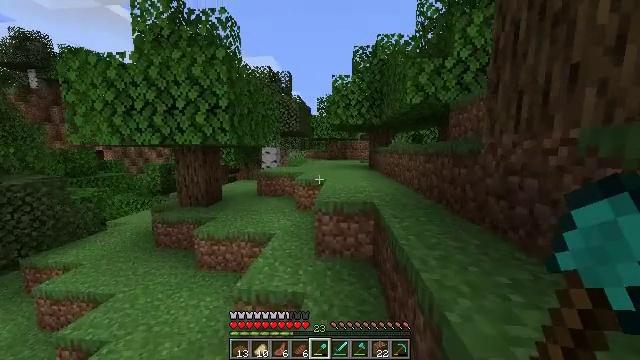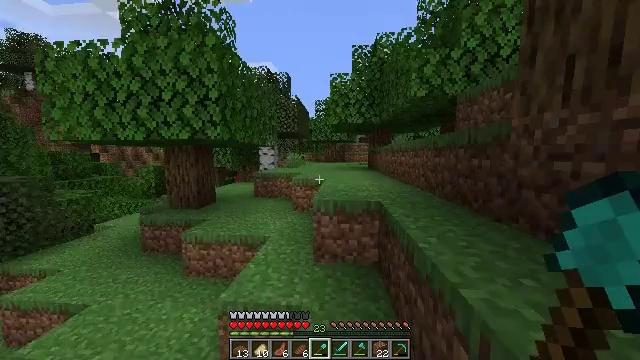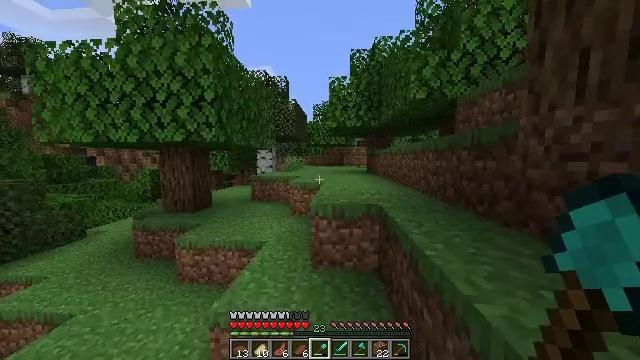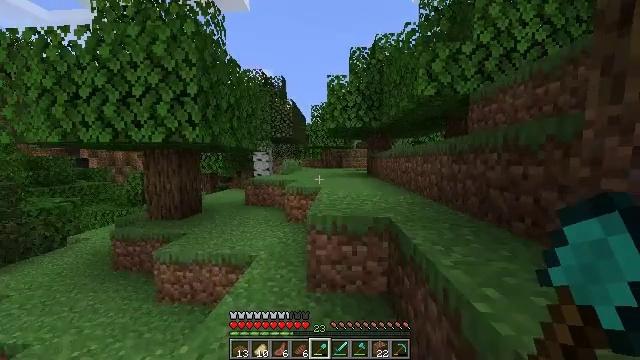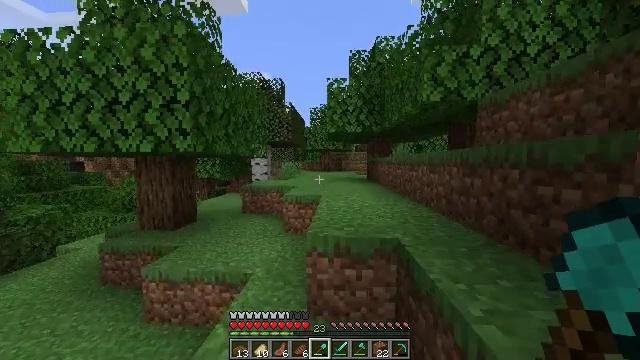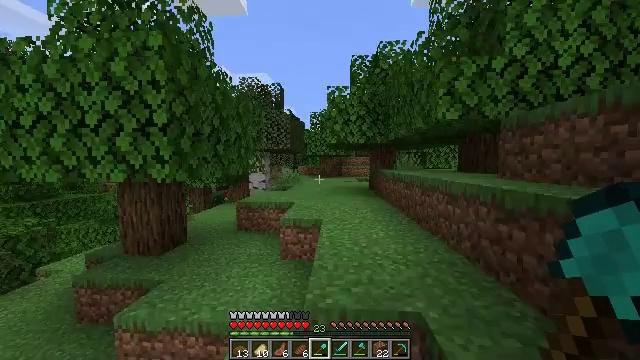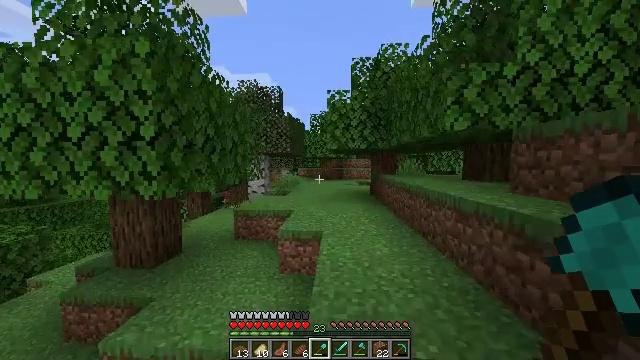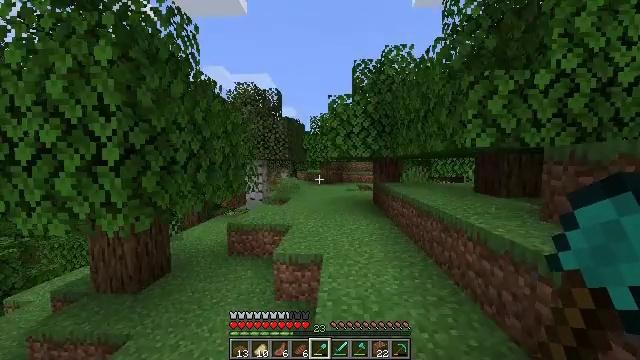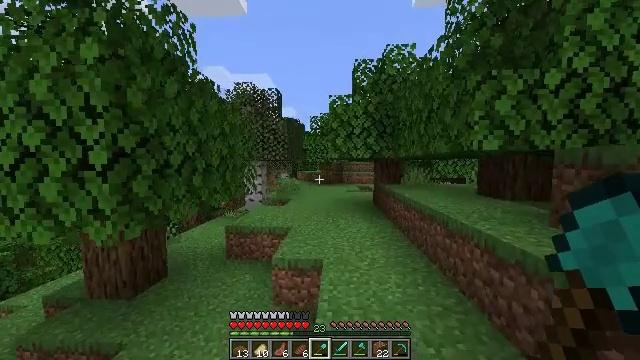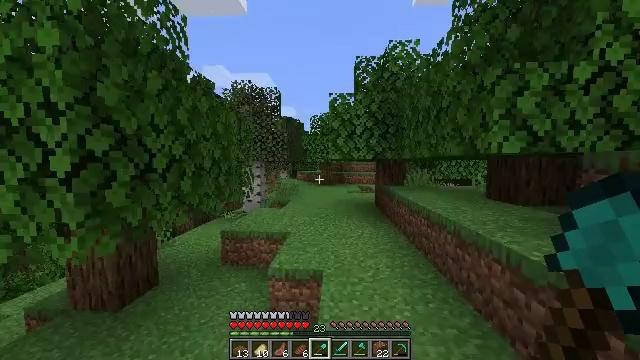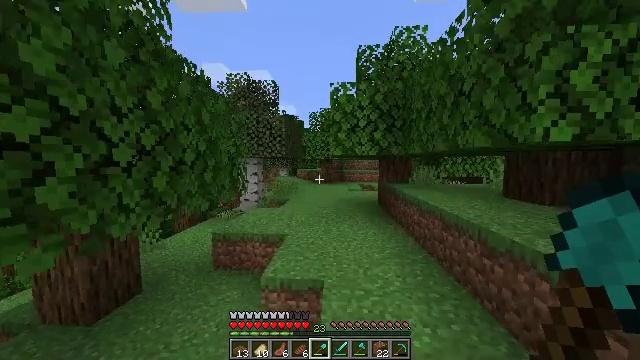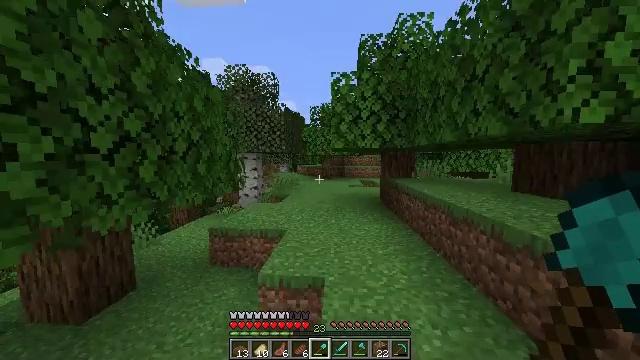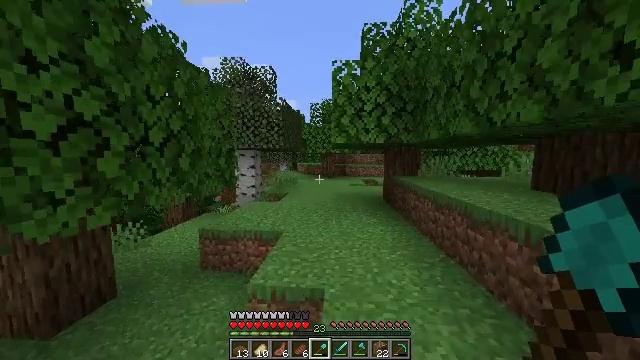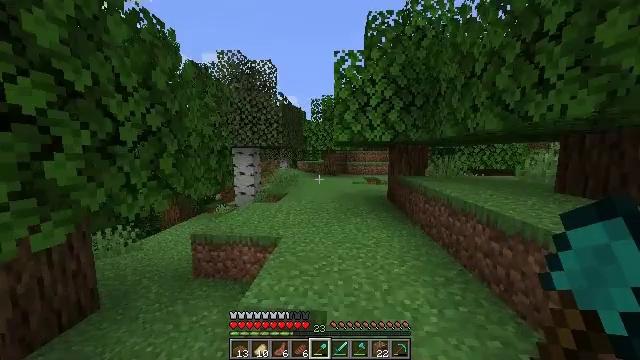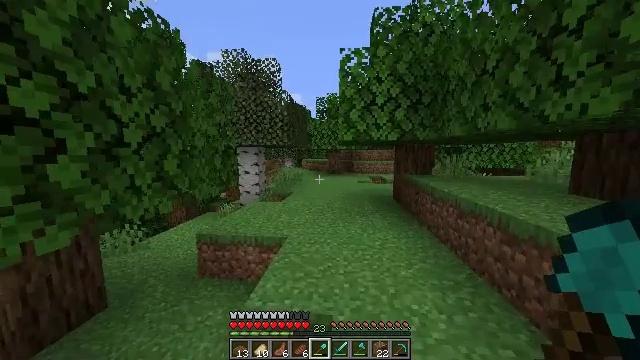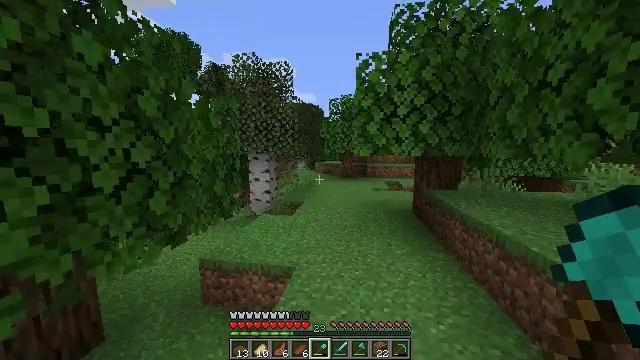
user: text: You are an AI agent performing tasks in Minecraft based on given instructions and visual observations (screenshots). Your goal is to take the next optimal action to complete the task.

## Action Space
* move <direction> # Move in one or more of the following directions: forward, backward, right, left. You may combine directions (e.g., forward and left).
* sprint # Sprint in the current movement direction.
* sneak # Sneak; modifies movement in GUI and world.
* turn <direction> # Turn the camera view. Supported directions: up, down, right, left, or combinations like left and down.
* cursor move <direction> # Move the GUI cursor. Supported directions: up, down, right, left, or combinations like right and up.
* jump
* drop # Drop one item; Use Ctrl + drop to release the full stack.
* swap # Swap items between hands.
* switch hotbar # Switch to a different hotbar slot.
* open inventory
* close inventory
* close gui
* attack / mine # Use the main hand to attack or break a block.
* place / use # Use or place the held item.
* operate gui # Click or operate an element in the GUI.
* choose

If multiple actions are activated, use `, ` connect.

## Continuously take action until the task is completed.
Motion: motion action
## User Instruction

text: Hunt animals.
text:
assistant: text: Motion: move forward, turn up, jump
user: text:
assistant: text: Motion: move forward, turn up, jump
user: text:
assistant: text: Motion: move forward, jump
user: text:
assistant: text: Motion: move forward, jump
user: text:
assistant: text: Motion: move forward, sprint, jump
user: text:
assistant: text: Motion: move forward, sprint, jump
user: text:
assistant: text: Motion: move forward, sprint, jump
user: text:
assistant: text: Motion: move forward, sprint, jump
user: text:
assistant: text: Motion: move forward, jump
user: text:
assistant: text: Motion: move forward, jump
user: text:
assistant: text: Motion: move forward, jump
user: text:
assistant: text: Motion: move forward, jump
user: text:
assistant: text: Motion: move forward, jump
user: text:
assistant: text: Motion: move forward, turn left, jump
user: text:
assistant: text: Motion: move forward, turn left, jump
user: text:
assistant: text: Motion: move forward, turn left
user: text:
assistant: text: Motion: move forward, turn left
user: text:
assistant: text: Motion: move forward
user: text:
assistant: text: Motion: move forward
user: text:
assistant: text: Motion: move forward
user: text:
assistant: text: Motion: move forward
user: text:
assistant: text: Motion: move forward
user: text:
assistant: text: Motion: move forward, sprint, turn right
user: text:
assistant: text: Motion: move forward, sprint, turn right
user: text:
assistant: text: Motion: move forward, sprint
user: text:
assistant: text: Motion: move forward, sprint
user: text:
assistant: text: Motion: move forward
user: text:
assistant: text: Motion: move forward
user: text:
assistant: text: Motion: move forward
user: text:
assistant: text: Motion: move forward